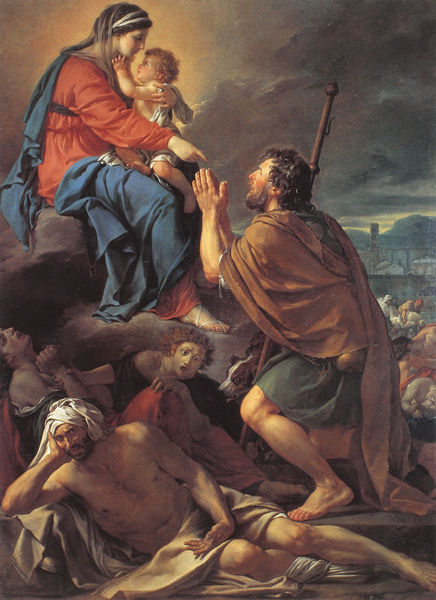
Titel: Der Hl. Rochus setzt sich bei der Hl. Jungfrau für die Heilung der Pestkranken ein
Künstler: Jacques-Louis David
Institution: Marseille, Musée des Beaux-Arts
Schlagwörter: berg, blau, gemälde, himmel, lendenschurz, mann, nackt, wolken, menschen, frau, licht, hund, rot, malerei, bart, hände, kind, mutter, liegen, stab, kopftuch, stufen, oberkörper, barfuss, strahl, beten, christus, jesus, vision, maria, madonna, anbetung, turban, hirte, hirten, josef, anbetuen